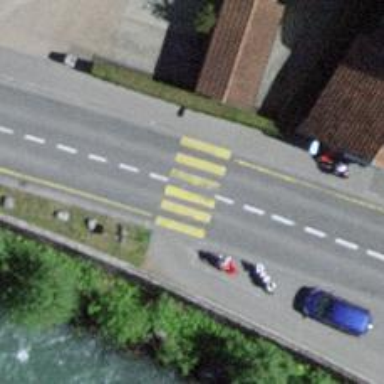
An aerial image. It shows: Zebra crossing on the road.